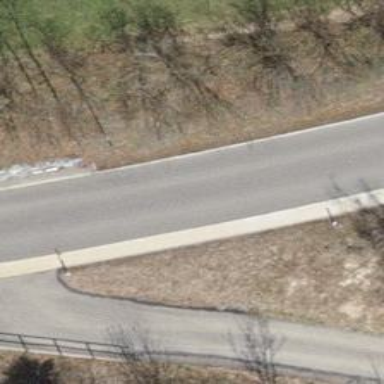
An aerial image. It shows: Tertiary road.